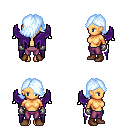
a pixel art fantasy rpg character, female body template, human, tanned skin, purple wings, magenta pants, white cyan swoop hairstyle, metal gloves, brown shoes, four views (front, back, left, right), 2x2 character sprite sheet, small pixel art, hard edges, no anti-aliasing